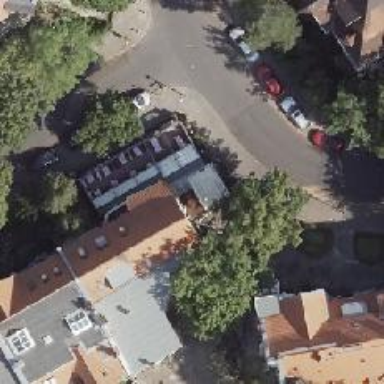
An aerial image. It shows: Hotel with restaurant.